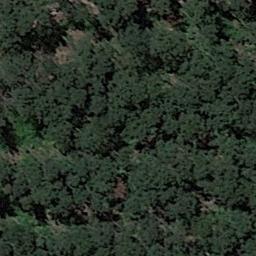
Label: forest